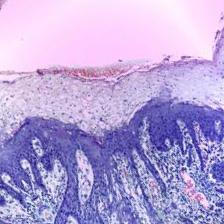
Diagnosis: Normal